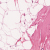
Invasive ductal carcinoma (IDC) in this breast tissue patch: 0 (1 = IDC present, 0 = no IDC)